Field crop: maize
Growth stage: 2
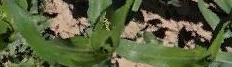
Species: maize